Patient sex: M
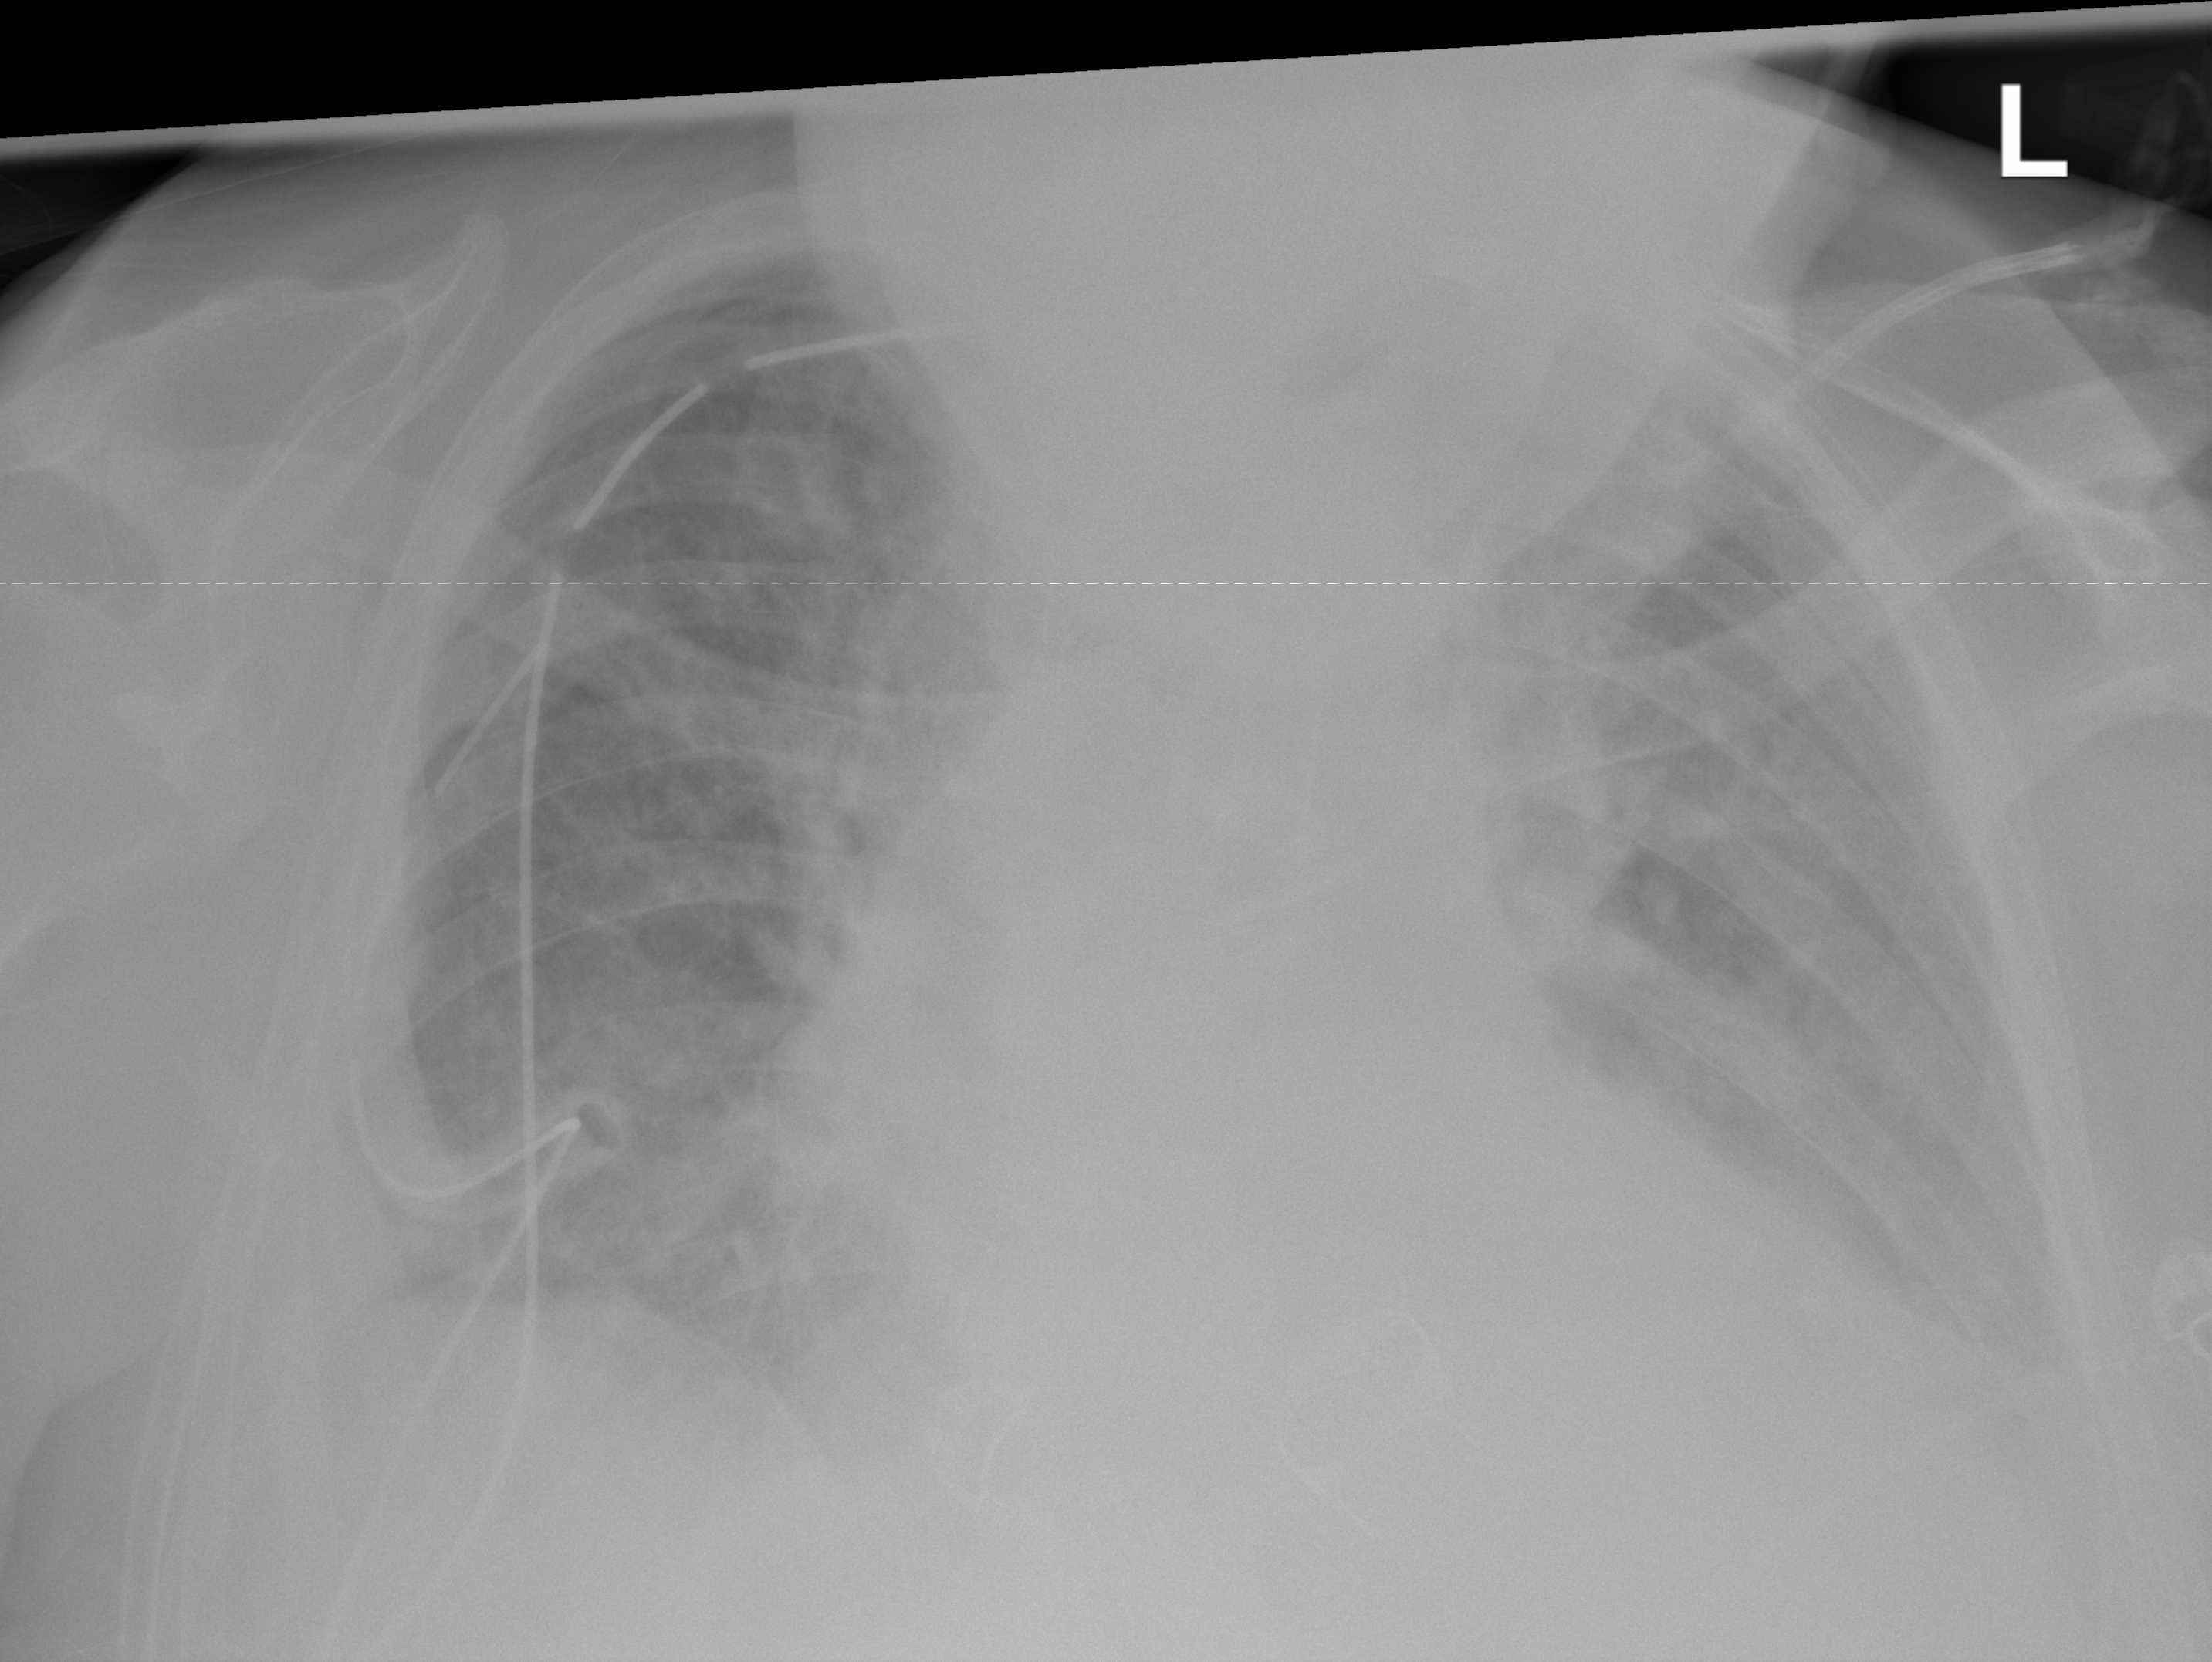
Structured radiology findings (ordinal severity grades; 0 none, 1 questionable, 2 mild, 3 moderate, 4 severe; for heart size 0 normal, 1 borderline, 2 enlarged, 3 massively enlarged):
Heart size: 2
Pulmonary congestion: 2
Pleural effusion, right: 0
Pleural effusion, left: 2
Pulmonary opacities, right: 2
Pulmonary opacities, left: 2
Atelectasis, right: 2
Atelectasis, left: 0